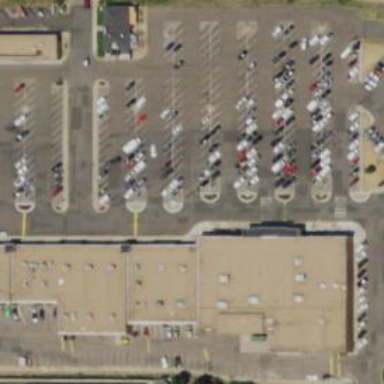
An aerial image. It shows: Parking space is available.